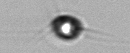
Label: Acanthoica_quattrospina